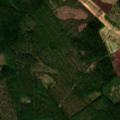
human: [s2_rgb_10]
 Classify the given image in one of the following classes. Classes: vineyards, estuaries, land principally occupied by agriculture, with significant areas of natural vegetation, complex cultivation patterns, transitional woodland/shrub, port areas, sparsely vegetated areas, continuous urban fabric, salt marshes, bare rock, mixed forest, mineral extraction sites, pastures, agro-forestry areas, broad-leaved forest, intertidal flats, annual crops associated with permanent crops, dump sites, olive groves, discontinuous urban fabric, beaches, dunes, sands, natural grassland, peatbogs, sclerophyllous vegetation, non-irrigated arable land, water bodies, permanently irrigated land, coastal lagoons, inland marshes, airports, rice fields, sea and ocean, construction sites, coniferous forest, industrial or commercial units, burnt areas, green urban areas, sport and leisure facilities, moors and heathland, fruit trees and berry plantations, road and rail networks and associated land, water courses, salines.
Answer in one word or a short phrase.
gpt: land principally occupied by agriculture, with significant areas of natural vegetation, coniferous forest, mixed forest